Question: Maximum degree of concurrency is the maximum number of task that can be executed concurrenty.
I believe the graph's max degree of concurrency is 2. Because only two task can be executed at the same time and others have to wait for another. However in solution, it was given 8. What do you think?

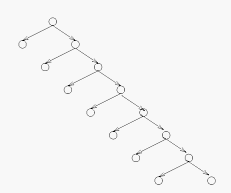
Answer: In general, for task-dependency graphs that are trees, the
maximum degree of concurrency is always equal to the number of leaves in the tree. That's why it is 8.